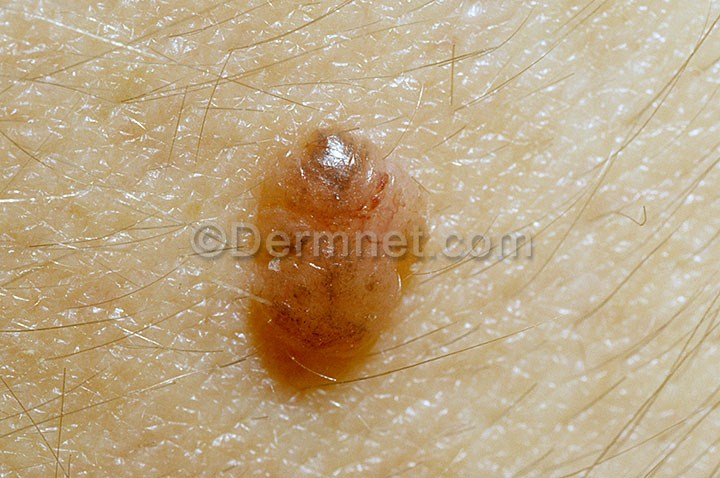
Disease: Actinic Keratosis Basal Cell Carcinoma and other Malignant Lesions